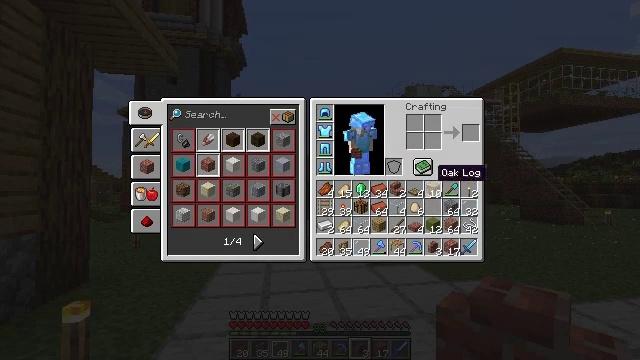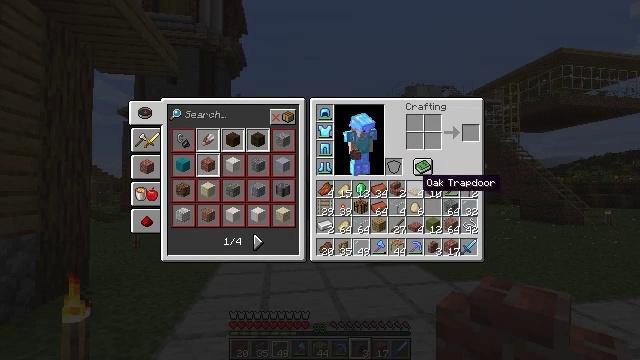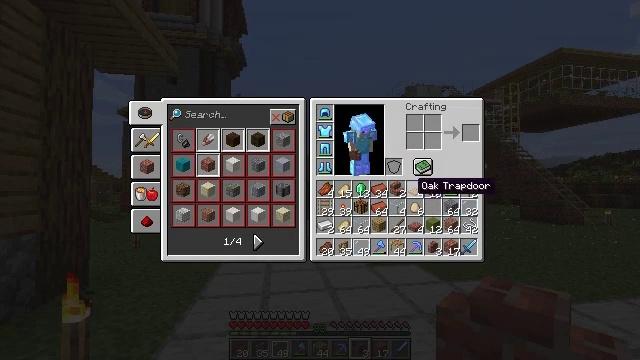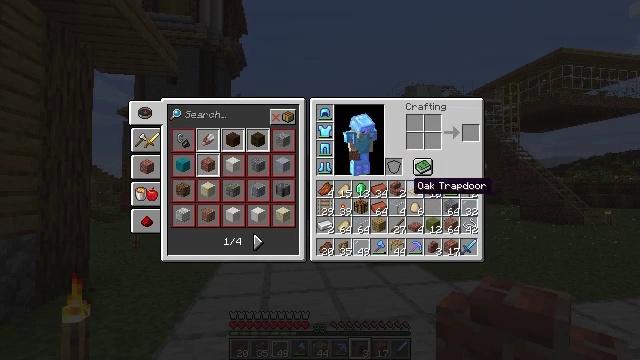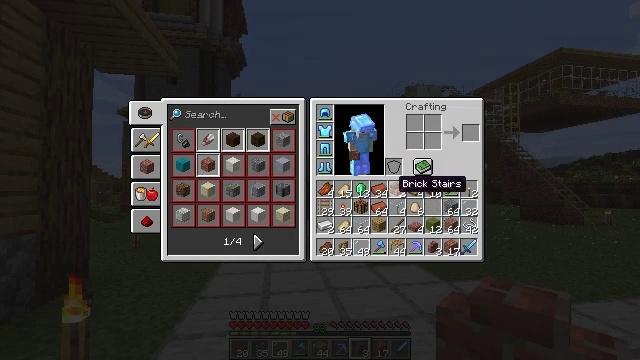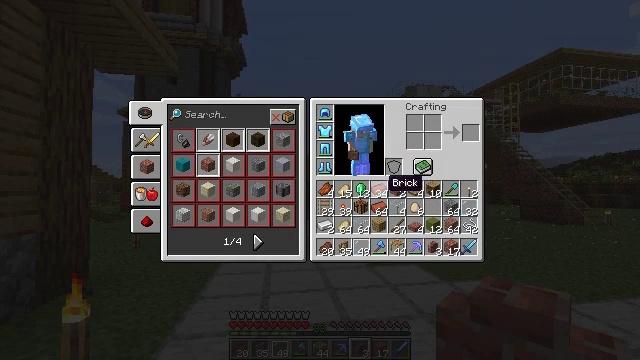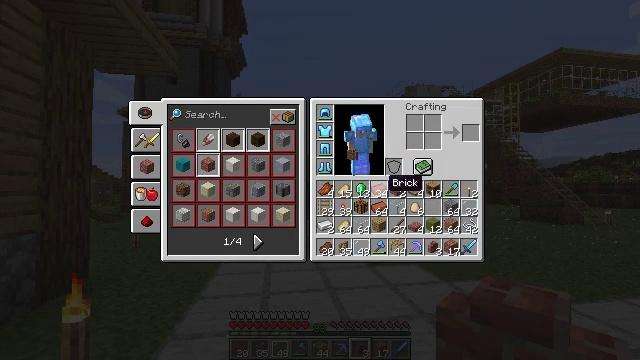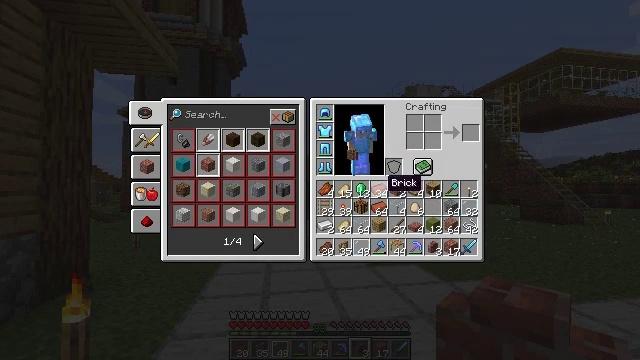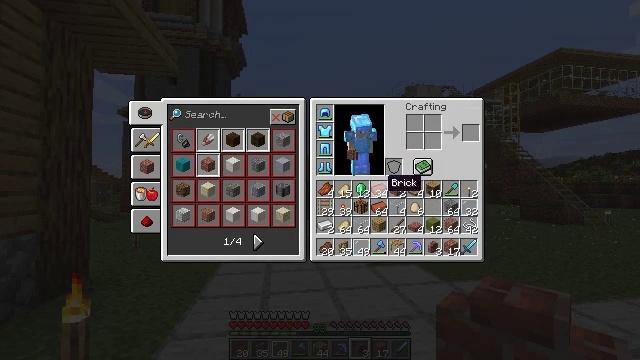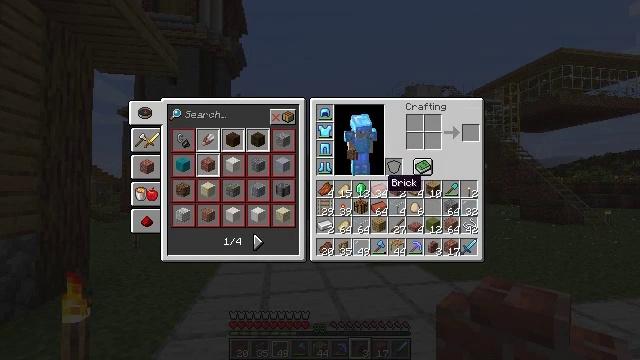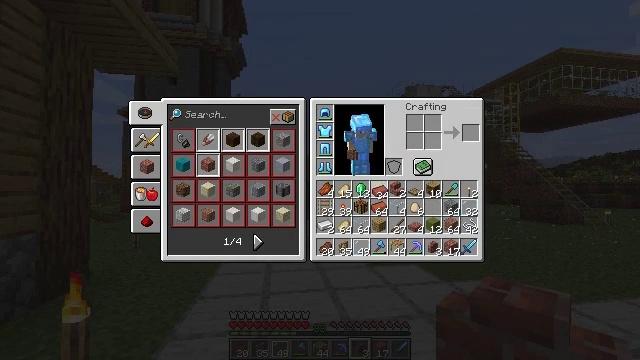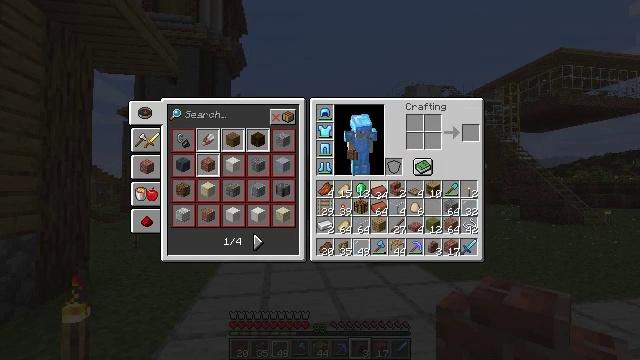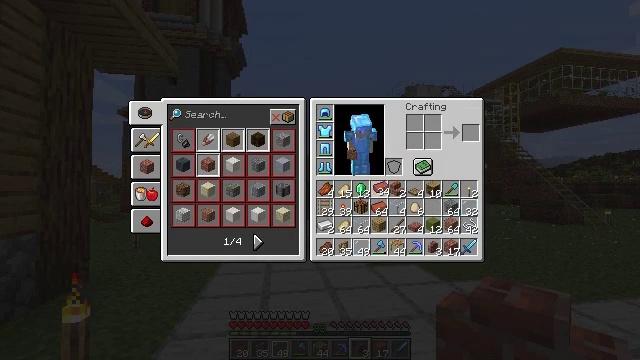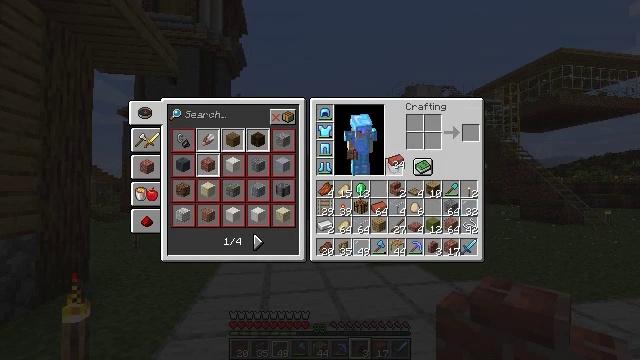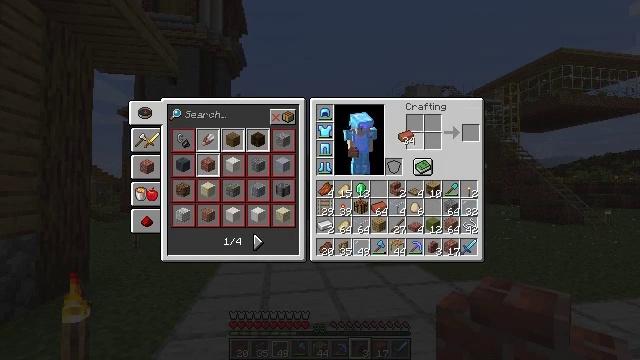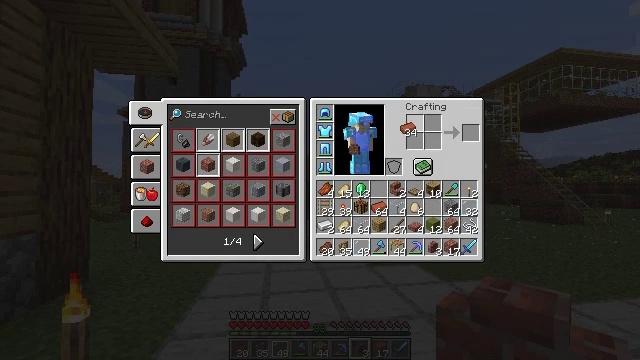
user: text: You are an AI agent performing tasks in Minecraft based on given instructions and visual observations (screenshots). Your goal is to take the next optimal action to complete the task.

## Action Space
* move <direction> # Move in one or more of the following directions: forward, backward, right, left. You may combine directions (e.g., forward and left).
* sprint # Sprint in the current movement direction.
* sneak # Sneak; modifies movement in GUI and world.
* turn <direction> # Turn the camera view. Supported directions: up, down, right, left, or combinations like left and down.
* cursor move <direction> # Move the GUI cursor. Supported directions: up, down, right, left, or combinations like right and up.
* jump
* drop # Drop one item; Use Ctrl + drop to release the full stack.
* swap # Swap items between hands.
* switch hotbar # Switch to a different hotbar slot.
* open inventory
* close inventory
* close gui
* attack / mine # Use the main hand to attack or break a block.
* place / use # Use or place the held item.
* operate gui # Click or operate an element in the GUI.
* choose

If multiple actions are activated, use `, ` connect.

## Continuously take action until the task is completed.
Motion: motion action
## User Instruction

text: Turn clay balls into bricks by using a furnace.
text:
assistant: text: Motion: cursor move left and down
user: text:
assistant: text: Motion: no_op
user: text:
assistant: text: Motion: no_op
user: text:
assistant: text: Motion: cursor move left
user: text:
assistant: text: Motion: cursor move left
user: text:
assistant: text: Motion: no_op
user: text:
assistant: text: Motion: no_op
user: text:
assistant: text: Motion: no_op
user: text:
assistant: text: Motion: no_op
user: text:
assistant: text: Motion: operate gui
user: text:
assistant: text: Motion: operate gui
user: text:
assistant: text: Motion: no_op
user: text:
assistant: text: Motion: cursor move right and up
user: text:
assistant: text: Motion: cursor move right and up
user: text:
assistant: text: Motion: cursor move up
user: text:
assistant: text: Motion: no_op
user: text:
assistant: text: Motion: sneak
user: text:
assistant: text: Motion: sneak
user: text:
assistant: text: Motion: sneak
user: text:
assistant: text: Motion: sneak
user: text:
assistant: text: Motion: sneak
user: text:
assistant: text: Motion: sneak
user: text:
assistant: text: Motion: sneak
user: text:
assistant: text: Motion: sneak, operate gui
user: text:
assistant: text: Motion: sneak, operate gui
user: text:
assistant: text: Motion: sneak, operate gui
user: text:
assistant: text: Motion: sneak, cursor move right, operate gui
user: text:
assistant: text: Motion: sneak, operate gui
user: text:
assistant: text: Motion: sneak, operate gui
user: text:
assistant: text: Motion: sneak, operate gui